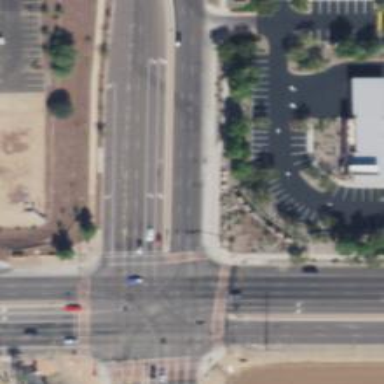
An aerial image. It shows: Solid stop line on the road.